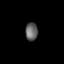
Tissue: lung
Cell type: Endothelial cells
Senescence score: 0.6037
Nuclear area (px): 216
Mean DAPI intensity: 100.102